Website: walmart
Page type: billing-address
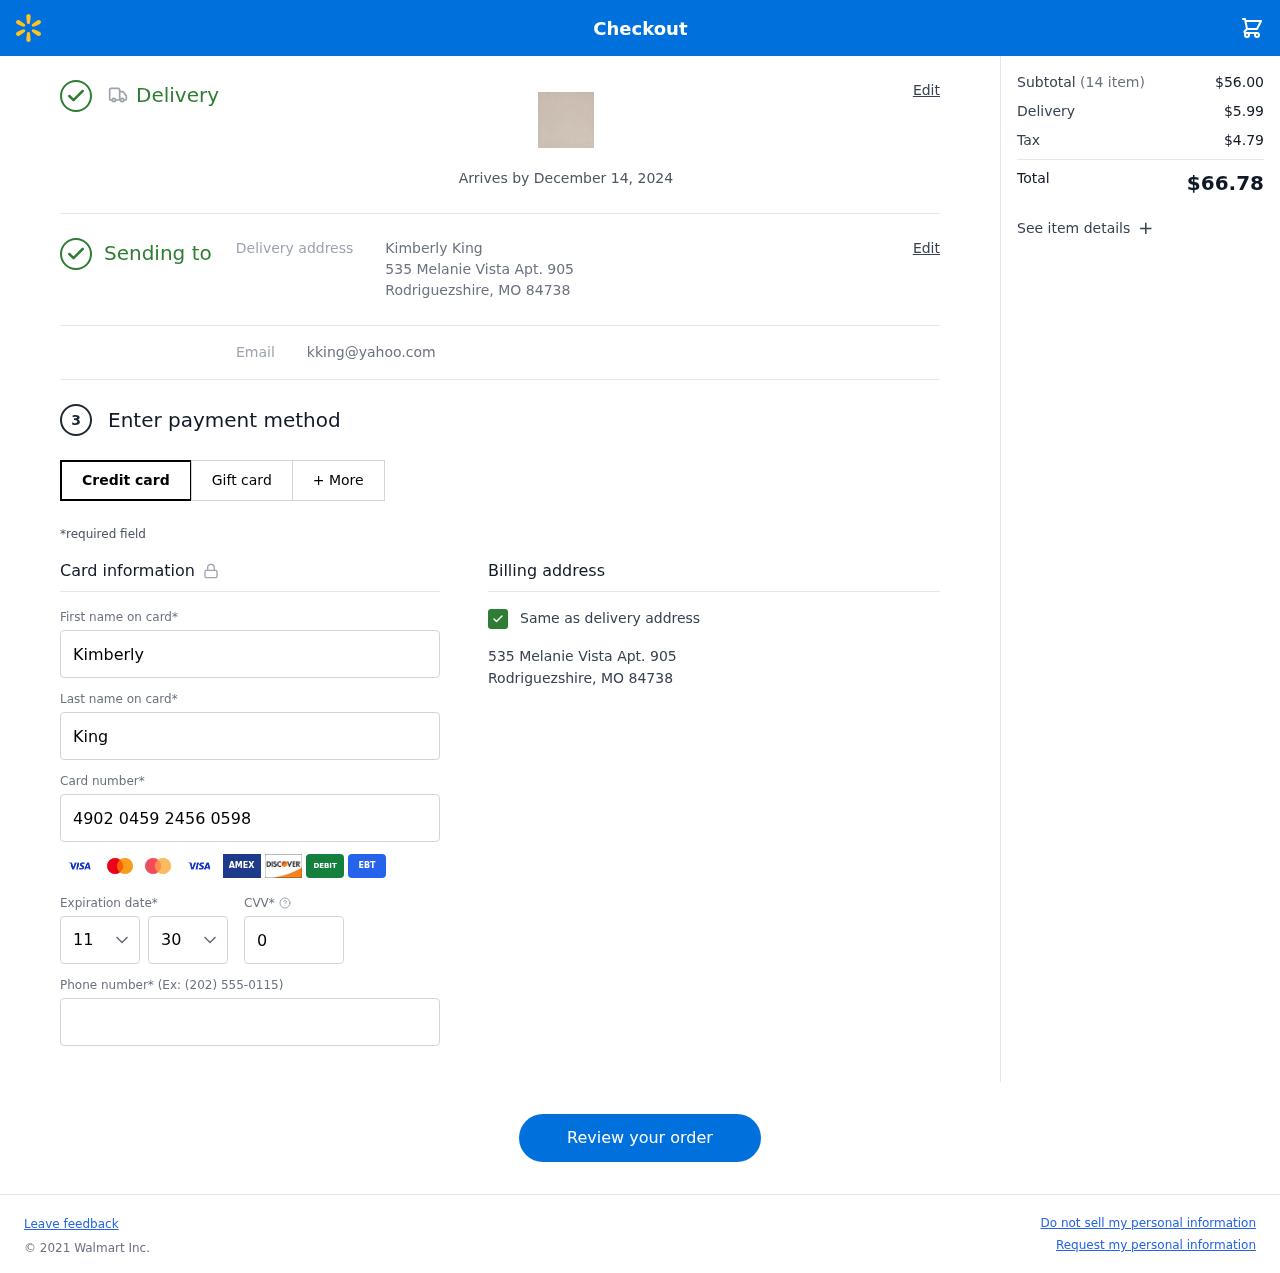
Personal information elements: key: PII_CARD_CVV
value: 003
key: PII_CARD_EXPIRY_MONTH
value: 11
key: PII_CARD_EXPIRY_YEAR
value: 30
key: PII_CARD_NUMBER
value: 4902 0459 2456 0598
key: PII_EMAIL
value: kking@yahoo.com
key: PII_FIRSTNAME
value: Kimberly
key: PII_FULLNAME
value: Kimberly King
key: PII_LASTNAME
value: King
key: PII_PHONE
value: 9944836878
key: PII_STREET
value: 535 Melanie Vista Apt. 905
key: PII_CITY_STATE_ZIP
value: Rodriguezshire, MO 84738
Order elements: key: ORDER_DELIVERY_DATE
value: Arrives by December 14, 2024
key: ORDER_NUM_ITEMS
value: (14 item)
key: ORDER_SUBTOTAL
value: $56.00
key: ORDER_SHIPPING_COST
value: $5.99
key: ORDER_TAX
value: $4.79
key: ORDER_TOTAL
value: $66.78